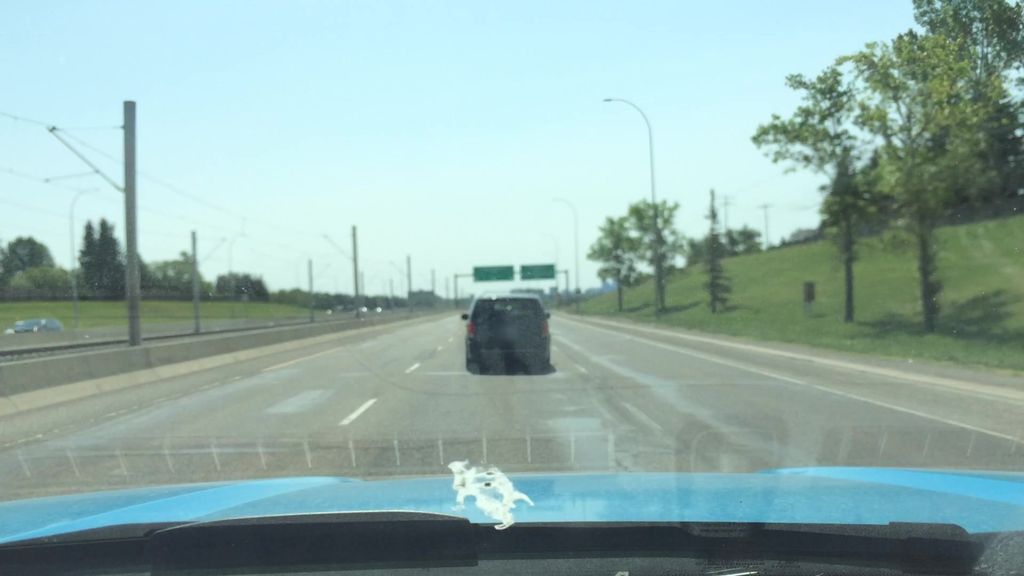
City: calgary